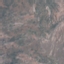
Label: HerbaceousVegetation